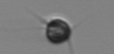
Label: Acanthoica_quattrospina